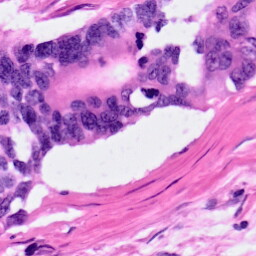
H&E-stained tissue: Pancreatic